Interaction volume radius: 5 \u00c5
Interaction volume height: 25 \u00c5
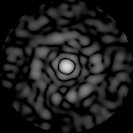
Disorder parameter: 0.8286